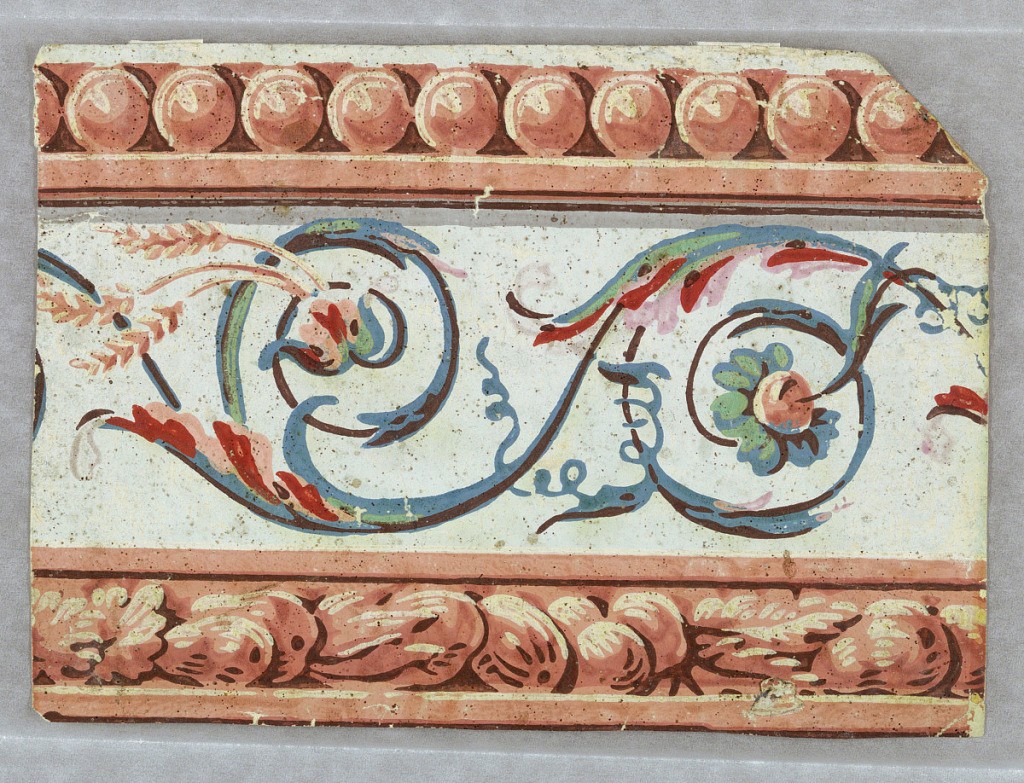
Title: Border and sidewall
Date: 1780
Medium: Block-printed on handmade paper
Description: a) Rinceau of leaves, flowering vine and grain on pale blue ground. Above this a pink bead molding. Below, a band of fruit with leaves; c/i) Horizontal sequence of adjoining grape vine wreaths, at the center of each is a trophy. Trophies are of four types, forming a repeating sequence. "a" is printed on pale blue ground, "b" is in grisaille.